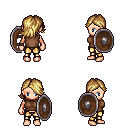
a pixel art fantasy rpg character, female body template, human, light skin, brown sleeveless shirt, gold greaves, blonde swoop hairstyle, shield, four views (front, back, left, right), 2x2 character sprite sheet, small pixel art, hard edges, no anti-aliasing